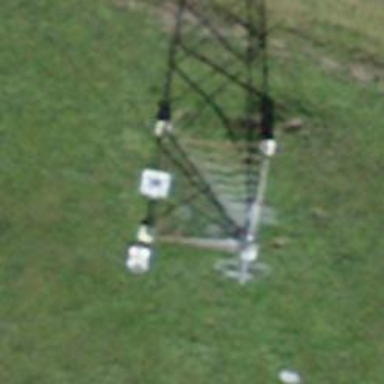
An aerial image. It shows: Pylon for aerialway.